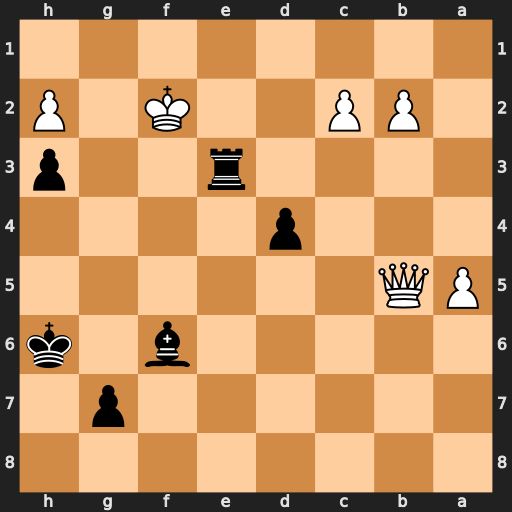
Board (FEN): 8/6p1/5b1k/PQ6/3p4/4r2p/1PP2K1P/8
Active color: b
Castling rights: -
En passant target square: -
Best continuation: Bh4+ Kg1 Re1+